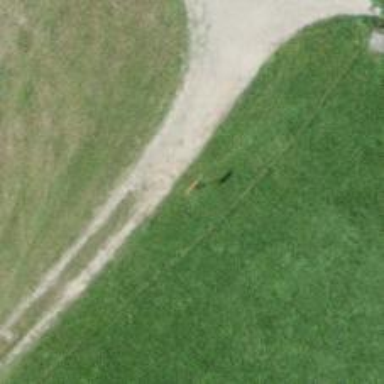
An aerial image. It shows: Pole supporting roof covering pipeline marker.